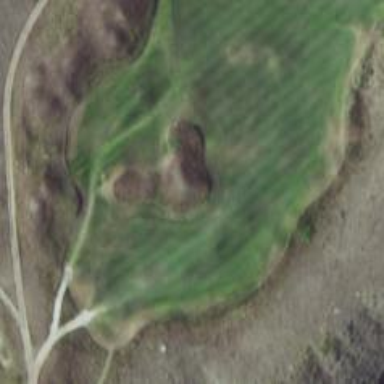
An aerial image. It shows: Golf rough area.